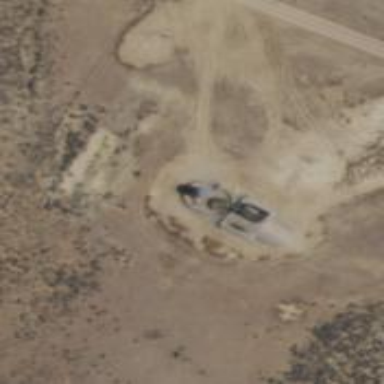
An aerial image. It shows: Storage tank with man-made structure.